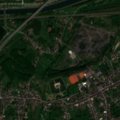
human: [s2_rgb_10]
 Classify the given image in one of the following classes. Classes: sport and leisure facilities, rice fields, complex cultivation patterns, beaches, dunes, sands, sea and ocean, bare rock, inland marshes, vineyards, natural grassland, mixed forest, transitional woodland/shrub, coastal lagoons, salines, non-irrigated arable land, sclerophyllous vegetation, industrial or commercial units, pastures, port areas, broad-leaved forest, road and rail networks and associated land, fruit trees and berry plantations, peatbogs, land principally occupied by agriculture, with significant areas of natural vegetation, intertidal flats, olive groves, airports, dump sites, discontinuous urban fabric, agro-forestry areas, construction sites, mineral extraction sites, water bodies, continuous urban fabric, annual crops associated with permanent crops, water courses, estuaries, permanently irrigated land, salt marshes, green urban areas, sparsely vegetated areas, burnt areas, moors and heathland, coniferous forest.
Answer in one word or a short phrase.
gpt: discontinuous urban fabric, mineral extraction sites, non-irrigated arable land, pastures, complex cultivation patterns, land principally occupied by agriculture, with significant areas of natural vegetation, water courses